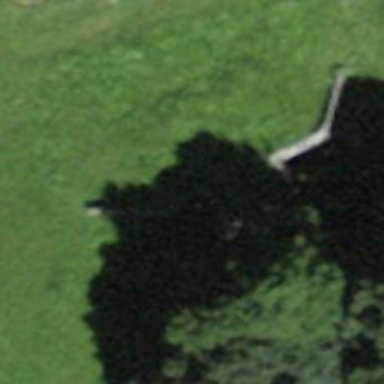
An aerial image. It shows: Retaining wall.